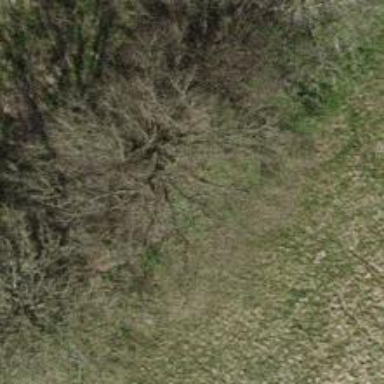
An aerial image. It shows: Single tag "natural: tree."